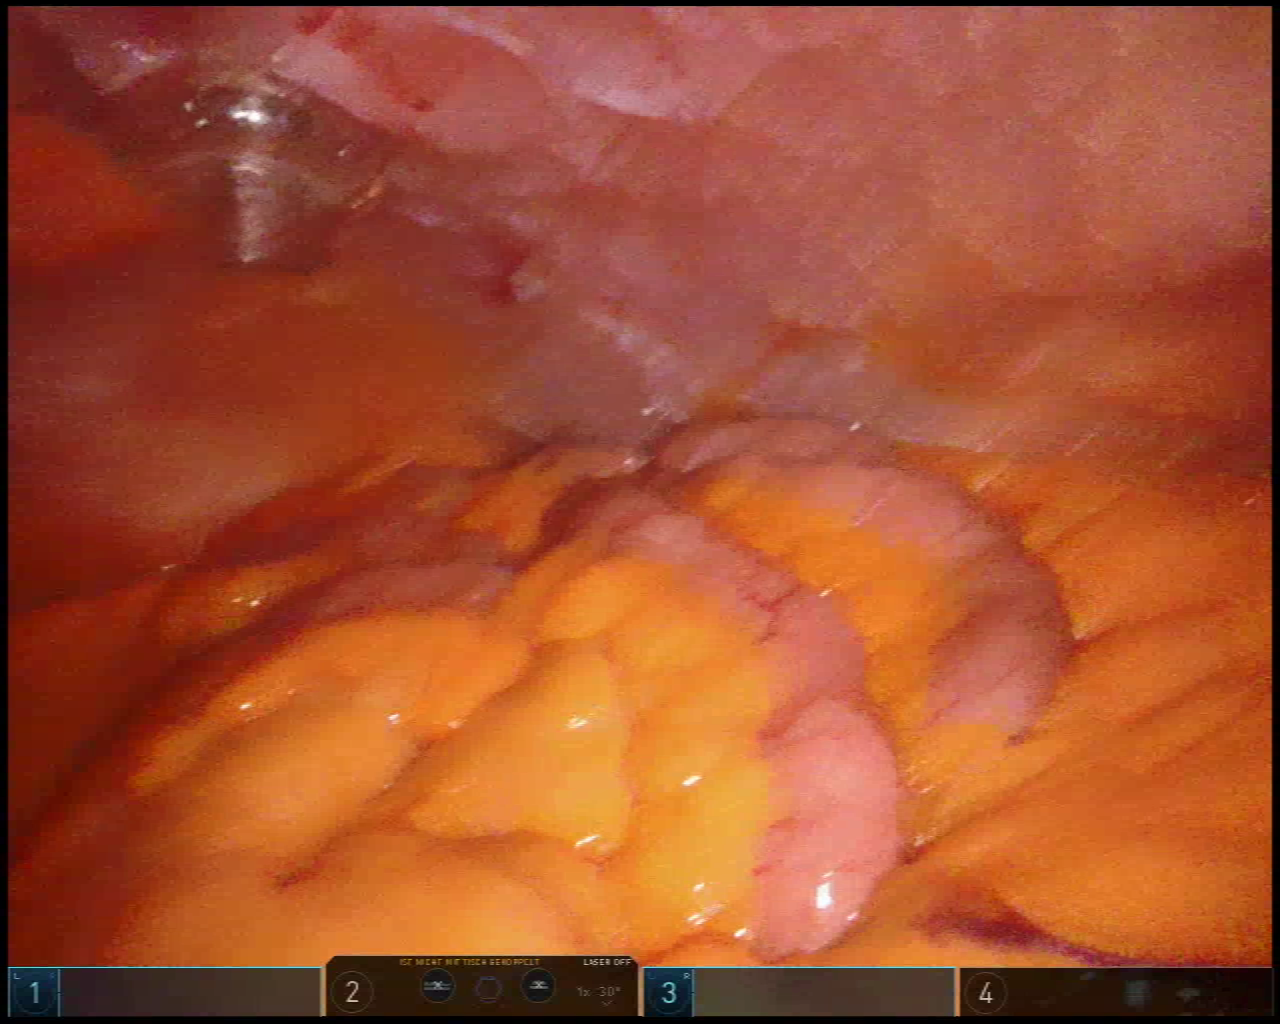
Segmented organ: small_intestine
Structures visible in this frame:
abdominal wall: yes
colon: no
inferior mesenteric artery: no
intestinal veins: no
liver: no
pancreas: no
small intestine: yes
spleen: no
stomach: no
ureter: no
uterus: no
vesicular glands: no